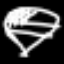
Label: diamond